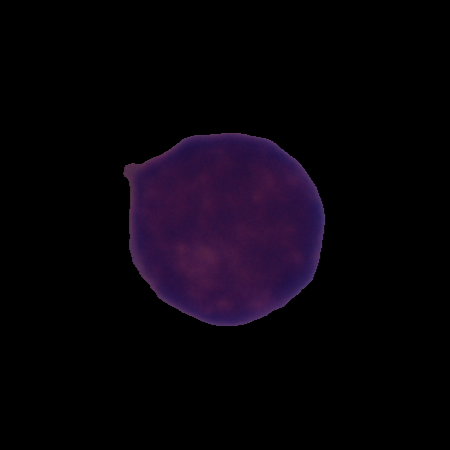
Label: cancer